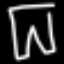
Label: pants